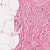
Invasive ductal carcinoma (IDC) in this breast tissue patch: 0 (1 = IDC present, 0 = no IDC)